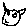
Label: cat